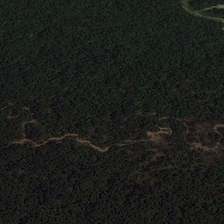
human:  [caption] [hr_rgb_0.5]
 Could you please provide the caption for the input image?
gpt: a small curved wild road is in a piece of green forest .

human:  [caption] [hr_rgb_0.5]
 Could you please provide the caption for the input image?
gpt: a small curved wild road is in a piece of green forest .

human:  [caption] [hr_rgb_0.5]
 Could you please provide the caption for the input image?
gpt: a small curved wild road is in a piece of green forest .

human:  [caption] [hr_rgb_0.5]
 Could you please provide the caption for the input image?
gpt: a small curved wild road is in a piece of green forest .

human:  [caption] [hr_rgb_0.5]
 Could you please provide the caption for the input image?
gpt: a small curved wild road is in a piece of green forest .